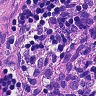
Metastatic tissue present: no